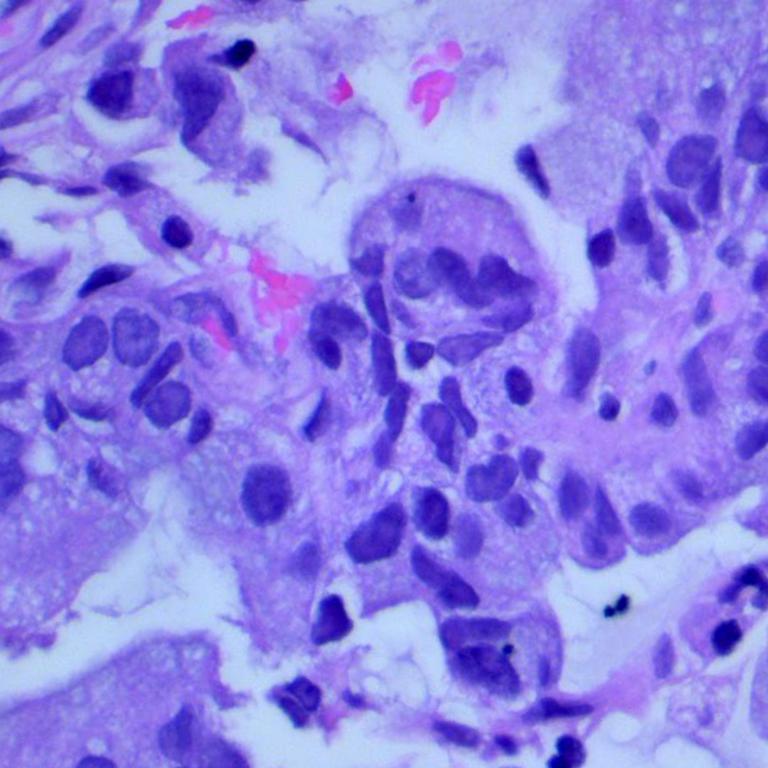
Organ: lung
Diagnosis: adenocarcinomas